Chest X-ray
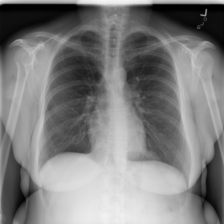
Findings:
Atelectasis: negative
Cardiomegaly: negative
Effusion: negative
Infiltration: negative
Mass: negative
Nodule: negative
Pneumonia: negative
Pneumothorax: negative
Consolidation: negative
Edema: negative
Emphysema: negative
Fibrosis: negative
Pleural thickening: negative
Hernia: negative